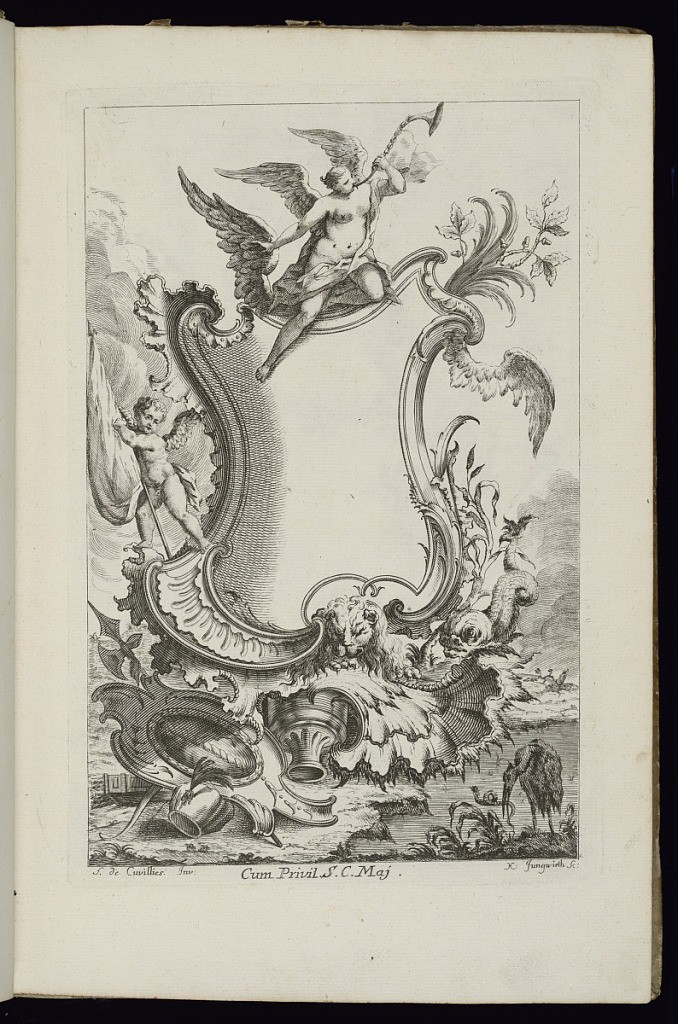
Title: Cartouche with Triumph
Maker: François de Cuvilliés the Elder, Belgian, 1695 - 1768
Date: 1738
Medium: Etching and engraving on paper
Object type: Bound print
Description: Blank cartouche in Rococo style framed with an allegorical winged figure of Triumph at top blowing a horn. A winged putto at left holds a banner. Below, a dolphin, lion, and a shield and military weapons. Seascape in the background, a stork or pelican at lower right.